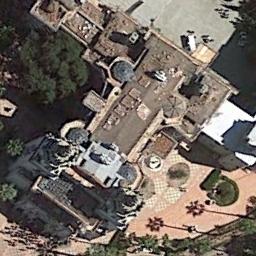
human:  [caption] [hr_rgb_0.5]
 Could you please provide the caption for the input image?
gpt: There are some trees near the palace .

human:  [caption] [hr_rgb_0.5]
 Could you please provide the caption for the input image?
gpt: The palace is surrounded by trees .

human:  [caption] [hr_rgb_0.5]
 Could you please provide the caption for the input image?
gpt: The palace is on the open place next to some trees .

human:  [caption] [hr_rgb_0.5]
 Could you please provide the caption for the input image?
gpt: The palace has some towers and a square .

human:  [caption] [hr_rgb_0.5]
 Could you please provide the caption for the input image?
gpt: There are some green trees beside the palace .